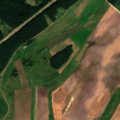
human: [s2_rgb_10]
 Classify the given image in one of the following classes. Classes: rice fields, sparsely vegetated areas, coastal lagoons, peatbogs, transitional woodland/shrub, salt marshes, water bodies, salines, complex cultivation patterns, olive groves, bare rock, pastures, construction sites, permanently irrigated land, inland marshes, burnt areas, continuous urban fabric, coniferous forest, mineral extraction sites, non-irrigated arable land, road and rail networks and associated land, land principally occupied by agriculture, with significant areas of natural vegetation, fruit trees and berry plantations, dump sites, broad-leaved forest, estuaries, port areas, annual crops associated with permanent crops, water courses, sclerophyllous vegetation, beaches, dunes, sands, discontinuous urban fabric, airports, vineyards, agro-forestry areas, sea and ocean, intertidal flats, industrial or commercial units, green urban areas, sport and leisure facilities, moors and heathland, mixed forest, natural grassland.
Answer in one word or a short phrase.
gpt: non-irrigated arable land, pastures, complex cultivation patterns, coniferous forest, mixed forest